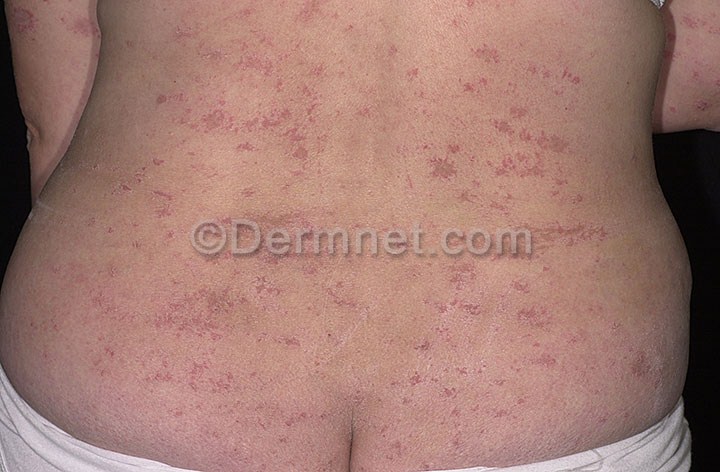
Disease: Eczema Photos